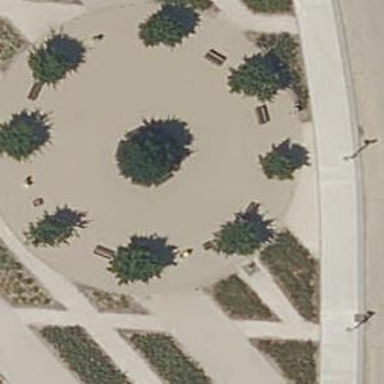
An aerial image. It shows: Square.